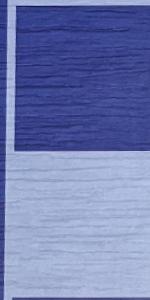
Label: Empty